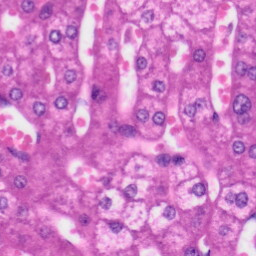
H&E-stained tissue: Liver